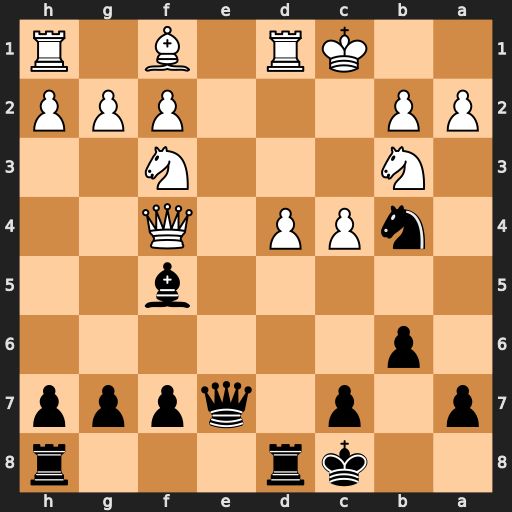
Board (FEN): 2kr3r/p1p1qppp/1p6/5b2/1nPP1Q2/1N3N2/PP3PPP/2KR1B1R
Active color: b
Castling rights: -
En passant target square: -
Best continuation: Nxa2+ Kd2 Qb4+